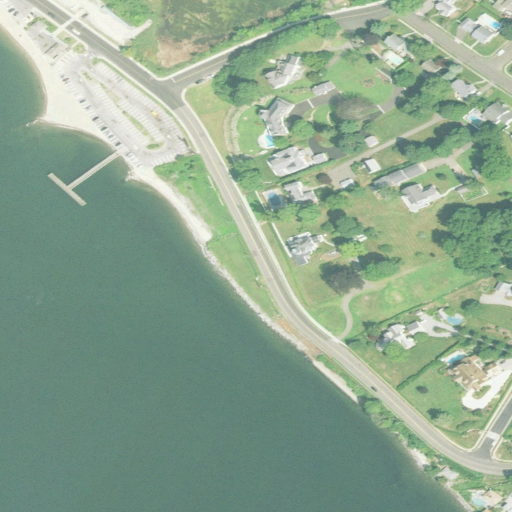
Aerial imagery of beach in Connecticut named Gulf Beach containing open water, medium intensity development, low intensity development, open development, high intensity development, barren land, mixed forest, and grassland